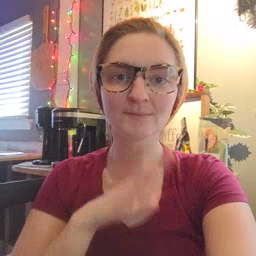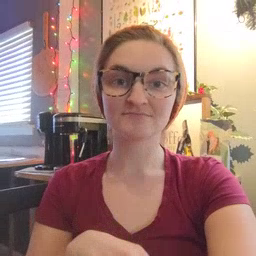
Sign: pig